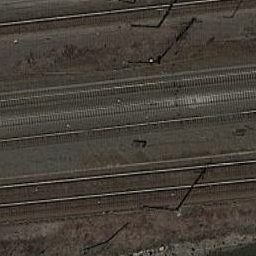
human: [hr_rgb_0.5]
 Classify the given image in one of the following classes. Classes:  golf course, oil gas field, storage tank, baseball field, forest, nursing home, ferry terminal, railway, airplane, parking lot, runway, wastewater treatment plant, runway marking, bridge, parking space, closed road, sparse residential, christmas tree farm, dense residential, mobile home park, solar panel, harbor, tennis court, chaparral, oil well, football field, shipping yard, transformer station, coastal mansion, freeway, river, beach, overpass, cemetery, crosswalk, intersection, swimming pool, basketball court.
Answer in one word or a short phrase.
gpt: railway